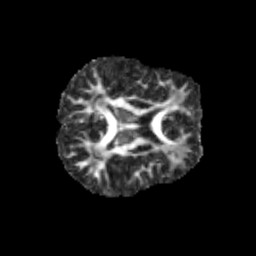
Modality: FA
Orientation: axial
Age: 10
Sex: female
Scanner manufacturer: siemens
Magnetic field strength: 3 T
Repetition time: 3.8 s
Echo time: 0.07 s